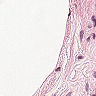
Metastatic tissue present: no